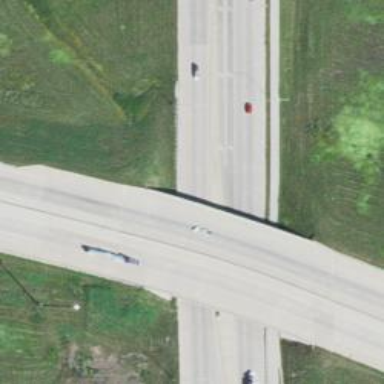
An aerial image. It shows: Bridge over motorway.